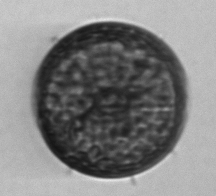
Label: Thalassiosira